Field crop: tomato
Growth stage: 2
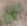
Species: solanum